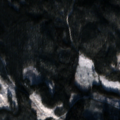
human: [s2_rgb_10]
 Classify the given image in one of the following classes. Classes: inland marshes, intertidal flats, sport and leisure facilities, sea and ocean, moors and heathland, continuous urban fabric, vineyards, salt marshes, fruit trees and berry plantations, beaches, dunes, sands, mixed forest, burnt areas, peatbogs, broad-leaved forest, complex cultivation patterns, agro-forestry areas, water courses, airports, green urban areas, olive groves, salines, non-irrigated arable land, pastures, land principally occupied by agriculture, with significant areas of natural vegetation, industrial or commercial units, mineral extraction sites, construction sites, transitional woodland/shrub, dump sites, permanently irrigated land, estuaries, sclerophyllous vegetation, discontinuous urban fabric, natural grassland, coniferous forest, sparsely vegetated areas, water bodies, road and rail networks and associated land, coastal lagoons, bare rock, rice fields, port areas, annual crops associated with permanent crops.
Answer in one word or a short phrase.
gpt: coniferous forest, transitional woodland/shrub